Question: I am stumped on how to attempt this. I have read through some posts
but here but I'm quite a novice at Excel so not sure what way to go.
I am trying to add metadata to sound effects files. They came with a
PDF which I've converted in to an xlsx. Normally you get one line for
each sound file and it's as easy as copying the description column and pasting it into the metadata writing program.
Problem I have with this CD is that multiple sounds are recorded in
one file, so the description is in multiple rows.
I need to combine all the descriptions for each file into one cell,
then remove duplicate words, so I can then paste it into each single
files description.
B column shows it's the same file by it's leading number.
File 1 = 1-1, 1-2 File 2 = 2-1, 2-2, 2-3, 2-4 File 3 = 3-1, 3-2, 3-3,
3-4, 3-5 and so on for 990 files
So for File 1 my output would be C2 + D2 + C3 + D3 = AIR, JET STRONG
STREAM THROUGH ANIMAL, FOOTSTEP ANIMAL FOOTSTEPS IN DIRT: VARIOUS
MOVEMENTS
Does this seem like it's doable? I tried banging my head on the wall
but it didn't help ;)
You can see from the first few entries that certain files won't matter
like File 3 but I really need to have the others have searchable
metadata.
'''
FS01 1-1 AIR, JET STRONG AIR STREAM THROUGH JET
FS01 1-2 ANIMAL, FOOTSTEP ANIMAL FOOTSTEPS IN DIRT: VARIOUS MOVEMENTS
FS01 2-1 APPLAUSE, CROWD SMALL INDOOR CROWD APPLAUSE WITH SLIGHT BUILD
FS01 2-2 APPLAUSE, CROWD SMALL INDOOR CROWD APPLAUSE
FS01 2-3 APPLAUSE, CROWD SMALL INDOOR CROWD APPLAUSE
FS01 2-4 APPLAUSE, CROWD SMALL OUTDOOR CROWD APPLAUSE WITH VOICES
FS01 3-1 APPLAUSE, CROWD SMALL CROWD APPLAUSE
FS01 3-2 APPLAUSE, CROWD SMALL CROWD APPLAUSE
FS01 3-3 APPLAUSE, CROWD SMALL CROWD APPLAUSE
'''

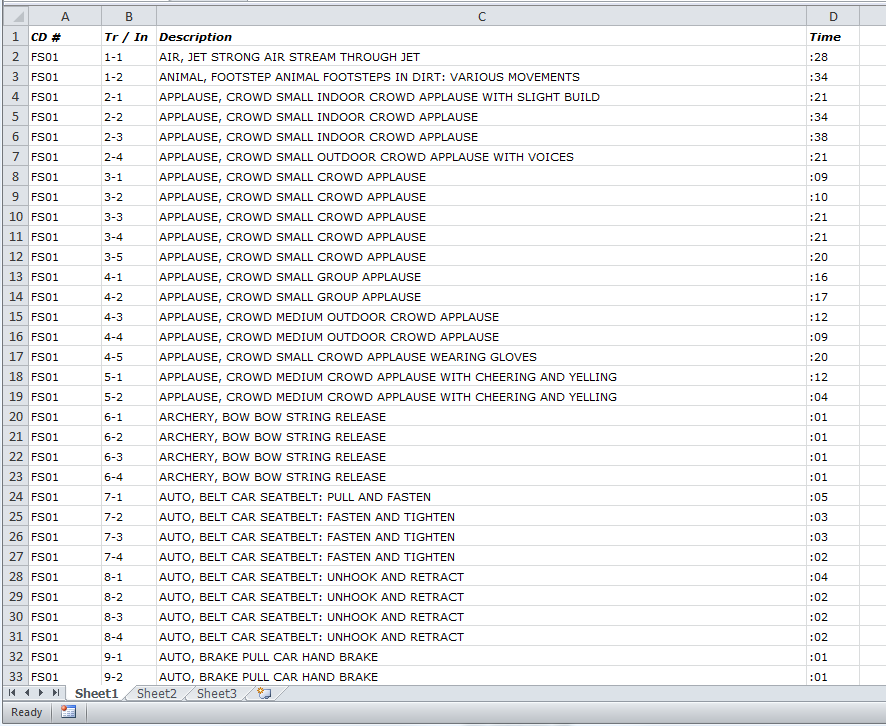
Answer: There are several problems to contend with here:
- - -
One solution to these problems is to
1. Construct a unique list of the files in your data
2. Construct a unique list of the descriptions in your data
3. Construct a table showing for each possible combination of file and description whether that combination is present in your data or not
4. Using the table to construct a list for each file of those descriptions where the file/description combination exists
An Excel Pivot Table can be used for steps 1-3, above and a bit of twiddling with formulae takes care of 4.
The image below provides an illustration.

There are three elements in the worksheet.
Range 'A1:B12' provides the data. There are 11 data points and each point comprises a 'File' and a 'Desc' (short for 'Description') value. I have deliberately kept both parts short and simple, though there is no reason why they could not be much longer than 1 character each.
Range 'D1:I6' is the Pivot Table. (This feature of Excel is extremely powerful and really worth getting to know.) The Pivot Table has been constructed so that its rows correspond to 'File' values and its columns to 'Desc' values. The Pivot Table shows that the data contains 4 distinct 'File' values (1, 2, 3 and 4) and 5 distinct 'Desc' values (A, B, C, D and E). (The 'File' and 'Desc' values showing in the Pivot Table are placed there by Excel.) The entries in the body of the Pivot table count the 'File/Desc' combinations that occur in the data and an empty cell indicates that the combination does not occur. So, for example 'cell E4' is empty meaning that the combination '2 A' does not occur in the data whilst 'cell G5' has a value of 2 signifying that '3 C' occurs twice. If the data is changed the Pivot Table can be refreshed with a single click and will then reflect the newly changed data.
Range 'D10:I13' completes the task and is derived from the values in the Pivot Table. There are three formula involved:
Cell D10: '=D3'
Cell E10: '=IF(E3>0,E$2,"")'
Cell F10: '=E10 & IF(AND(LEN(E10)>0,F3>0),"/","") & IF(F3>0,F$2,"")'
'F10' is copied to range 'G10:I10' and then 'D10:I10' is copied down to 'D11:I13'.
The first formula (used in 'D10:D13') simply reproduces the list of 'File' values from the Pivot Table. The second formula (used in 'E10:E13') places either the first 'Desc' value or the zero-length string '""' according to whether the values in the corresponding area of the Pivot Table are positive or blank. The third formula (used in 'F10:I13') concatenates three strings. The third (rightmost) string is created in a similar way to the second formula using the 'Desc' at the top of the corresponding Pivot Table column. The first (leftmost) string is simply the value in the cell to the left. The second (middle) string is either the zero length string or a delimiter. The latter is used only when both the first and third strings are not the zero-length string. I have used the forward slash character '/' as a delimiter to separate successive 'Desc' values but the delimiter could be pretty much anything such as ',' or '*and*' simply by modifying the third formula appropriately.
Each row of the third area effectively performs a cumulative concatenation of the 'Desc' values present in the data for the corresponding 'File'. The final column, labelled 'FullDesc' contains the full list of 'Desc' values for each 'File'.
Although I have shown the data listed in 'File' order this is not necessary for the approach to work. You should be able to use the approach set out here as the basis of your own solution.